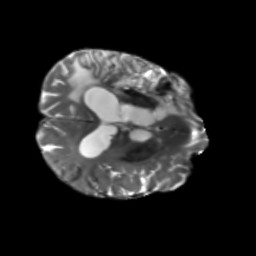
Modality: T2w
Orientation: axial
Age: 67
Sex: male
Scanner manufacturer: siemens
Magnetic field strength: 3 T
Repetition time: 5.25 s
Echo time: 0.08 s